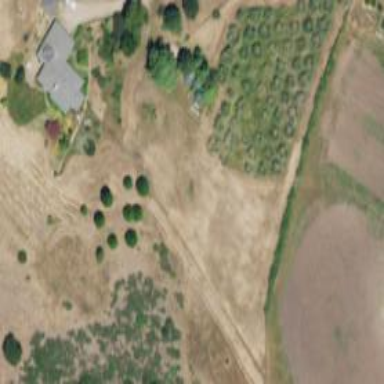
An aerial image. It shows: Orchard.